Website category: jobs
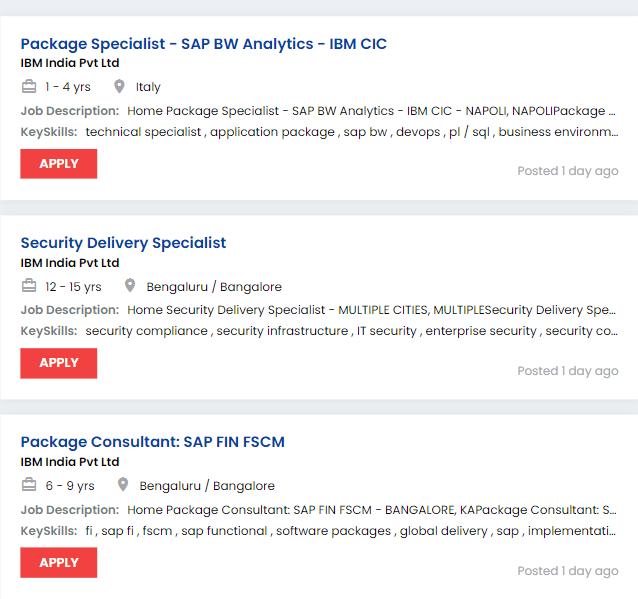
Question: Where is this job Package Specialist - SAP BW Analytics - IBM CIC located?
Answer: Italy

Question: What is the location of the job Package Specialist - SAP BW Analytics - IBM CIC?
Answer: Italy

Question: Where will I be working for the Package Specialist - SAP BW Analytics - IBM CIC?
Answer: Italy

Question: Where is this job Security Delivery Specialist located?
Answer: Bengaluru / Bangalore

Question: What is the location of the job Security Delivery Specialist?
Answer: Bengaluru / Bangalore

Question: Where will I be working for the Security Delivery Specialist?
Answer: Bengaluru / Bangalore

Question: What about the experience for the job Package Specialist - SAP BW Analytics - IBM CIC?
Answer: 1 - 4 yrs

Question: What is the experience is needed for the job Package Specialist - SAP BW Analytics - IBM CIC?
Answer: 1 - 4 yrs

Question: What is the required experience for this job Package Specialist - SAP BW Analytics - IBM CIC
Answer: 1 - 4 yrs

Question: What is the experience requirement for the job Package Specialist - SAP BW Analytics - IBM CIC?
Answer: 1 - 4 yrs

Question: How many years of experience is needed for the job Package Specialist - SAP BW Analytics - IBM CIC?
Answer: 1 - 4 yrs

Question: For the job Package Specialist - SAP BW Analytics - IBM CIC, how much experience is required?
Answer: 1 - 4 yrs

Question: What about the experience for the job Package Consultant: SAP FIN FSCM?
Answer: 6 - 9 yrs

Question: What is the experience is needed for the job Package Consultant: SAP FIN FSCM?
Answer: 6 - 9 yrs

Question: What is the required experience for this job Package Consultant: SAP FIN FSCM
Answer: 6 - 9 yrs

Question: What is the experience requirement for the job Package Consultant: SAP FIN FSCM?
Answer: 6 - 9 yrs

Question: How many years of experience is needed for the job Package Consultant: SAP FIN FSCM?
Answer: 6 - 9 yrs

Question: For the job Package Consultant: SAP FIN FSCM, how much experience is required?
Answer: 6 - 9 yrs

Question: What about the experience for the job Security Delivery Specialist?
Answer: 12 - 15 yrs

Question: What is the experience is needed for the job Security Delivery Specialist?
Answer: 12 - 15 yrs

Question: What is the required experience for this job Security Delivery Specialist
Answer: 12 - 15 yrs

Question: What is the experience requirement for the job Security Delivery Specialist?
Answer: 12 - 15 yrs

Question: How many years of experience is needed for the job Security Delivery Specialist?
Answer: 12 - 15 yrs

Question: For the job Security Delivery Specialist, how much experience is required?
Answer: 12 - 15 yrs

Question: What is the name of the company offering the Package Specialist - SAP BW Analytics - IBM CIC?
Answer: IBM India Pvt Ltd

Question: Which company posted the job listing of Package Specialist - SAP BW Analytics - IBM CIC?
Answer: IBM India Pvt Ltd

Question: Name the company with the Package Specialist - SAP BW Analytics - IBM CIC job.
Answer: IBM India Pvt Ltd

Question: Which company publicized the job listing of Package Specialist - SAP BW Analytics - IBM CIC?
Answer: IBM India Pvt Ltd

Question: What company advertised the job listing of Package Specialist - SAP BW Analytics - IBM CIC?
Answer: IBM India Pvt Ltd

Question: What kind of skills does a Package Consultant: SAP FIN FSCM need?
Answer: fi , sap fi , fscm , sap functional , software packages , global delivery , sap , implementation , business environment , consultant

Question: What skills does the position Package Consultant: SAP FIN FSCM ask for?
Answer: fi , sap fi , fscm , sap functional , software packages , global delivery , sap , implementation , business environment , consultant

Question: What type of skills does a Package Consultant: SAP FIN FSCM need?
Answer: fi , sap fi , fscm , sap functional , software packages , global delivery , sap , implementation , business environment , consultant

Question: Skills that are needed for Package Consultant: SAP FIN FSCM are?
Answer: fi , sap fi , fscm , sap functional , software packages , global delivery , sap , implementation , business environment , consultant

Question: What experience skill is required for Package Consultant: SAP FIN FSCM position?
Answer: fi , sap fi , fscm , sap functional , software packages , global delivery , sap , implementation , business environment , consultant

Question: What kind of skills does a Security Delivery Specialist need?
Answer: security compliance , security infrastructure , IT security , enterprise security , security consultant , ceh , security analyst , siem , vulnerability assessment , nessus , security , penetration testing , information security , consultant

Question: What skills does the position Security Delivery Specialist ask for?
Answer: security compliance , security infrastructure , IT security , enterprise security , security consultant , ceh , security analyst , siem , vulnerability assessment , nessus , security , penetration testing , information security , consultant

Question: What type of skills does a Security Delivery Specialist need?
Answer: security compliance , security infrastructure , IT security , enterprise security , security consultant , ceh , security analyst , siem , vulnerability assessment , nessus , security , penetration testing , information security , consultant

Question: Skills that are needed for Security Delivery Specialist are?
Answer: security compliance , security infrastructure , IT security , enterprise security , security consultant , ceh , security analyst , siem , vulnerability assessment , nessus , security , penetration testing , information security , consultant

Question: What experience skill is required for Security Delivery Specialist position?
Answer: security compliance , security infrastructure , IT security , enterprise security , security consultant , ceh , security analyst , siem , vulnerability assessment , nessus , security , penetration testing , information security , consultant

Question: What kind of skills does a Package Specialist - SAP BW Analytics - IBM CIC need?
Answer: technical specialist , application package , sap bw , devops , pl / sql , business environment , production support

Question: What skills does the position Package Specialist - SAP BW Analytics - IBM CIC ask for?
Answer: technical specialist , application package , sap bw , devops , pl / sql , business environment , production support

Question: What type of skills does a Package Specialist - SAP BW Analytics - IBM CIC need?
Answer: technical specialist , application package , sap bw , devops , pl / sql , business environment , production support

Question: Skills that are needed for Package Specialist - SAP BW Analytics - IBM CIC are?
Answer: technical specialist , application package , sap bw , devops , pl / sql , business environment , production support

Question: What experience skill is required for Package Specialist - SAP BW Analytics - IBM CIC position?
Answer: technical specialist , application package , sap bw , devops , pl / sql , business environment , production support